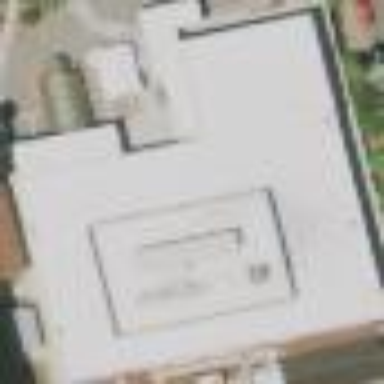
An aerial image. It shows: Hospital building.